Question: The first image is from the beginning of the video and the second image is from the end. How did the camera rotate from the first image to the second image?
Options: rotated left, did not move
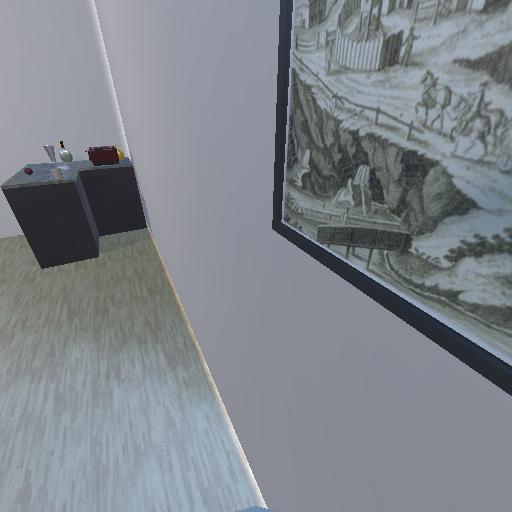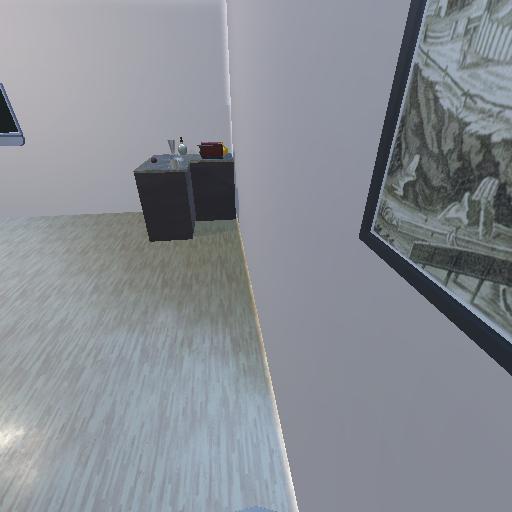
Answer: rotated left